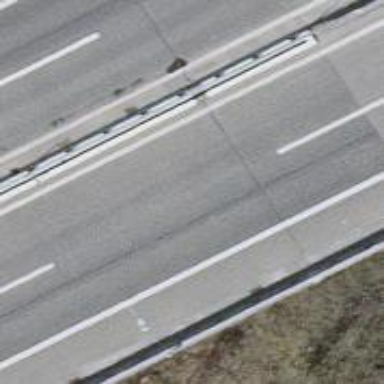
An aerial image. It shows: Bridge over motorway.